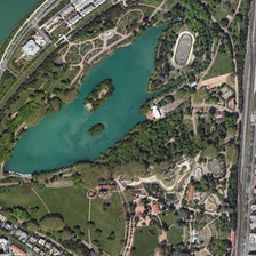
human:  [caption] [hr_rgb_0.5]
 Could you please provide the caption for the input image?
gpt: The scenery of the park is very beautiful.

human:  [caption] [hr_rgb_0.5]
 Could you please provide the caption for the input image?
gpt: The scenery in the park is beautiful.

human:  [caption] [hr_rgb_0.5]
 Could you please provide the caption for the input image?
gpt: the landscape is very nice in the park.

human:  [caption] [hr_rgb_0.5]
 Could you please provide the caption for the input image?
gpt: The view in the park

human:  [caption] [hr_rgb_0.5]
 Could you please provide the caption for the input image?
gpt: The landscape is very beautiful in the park.